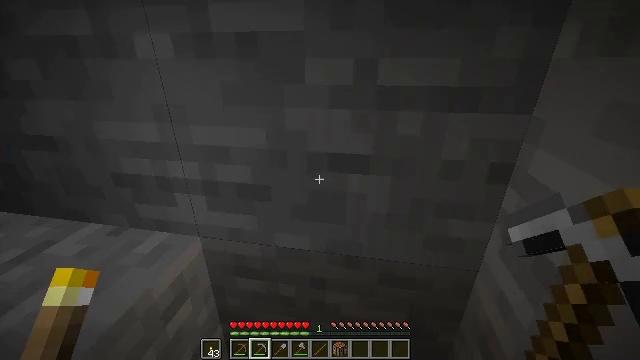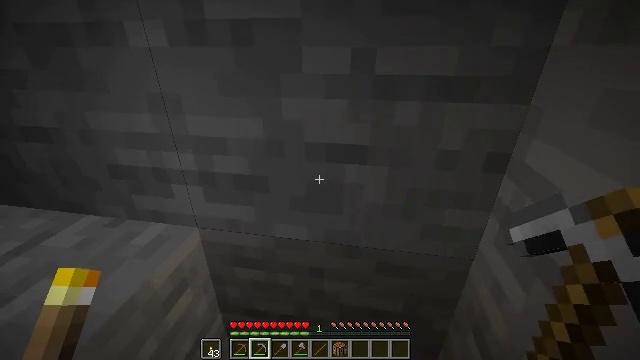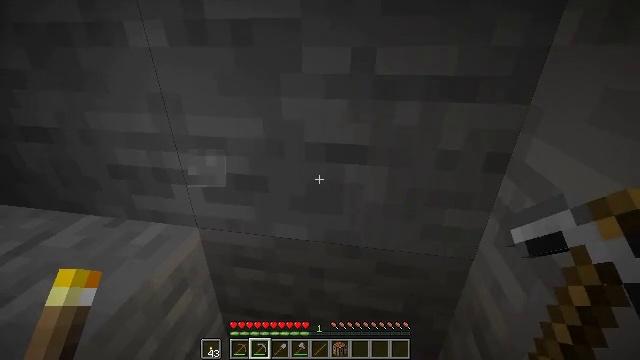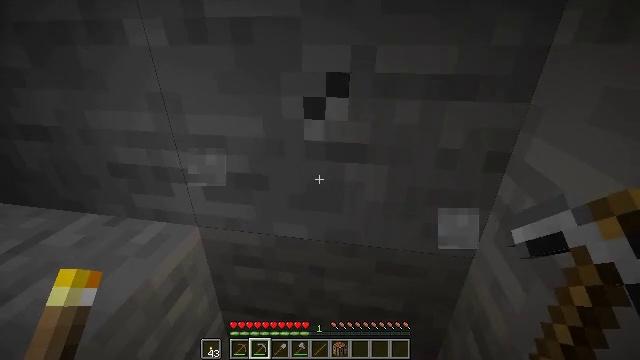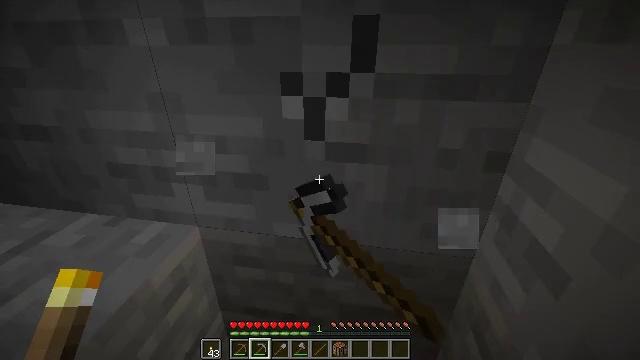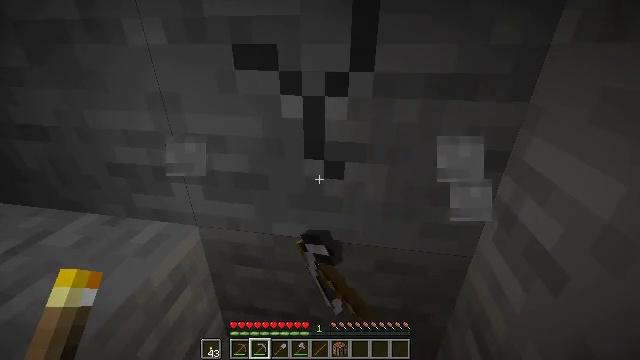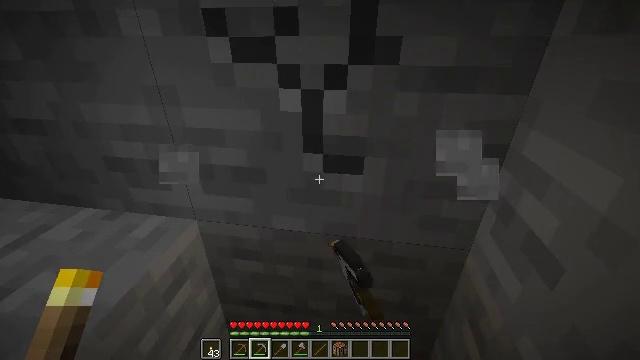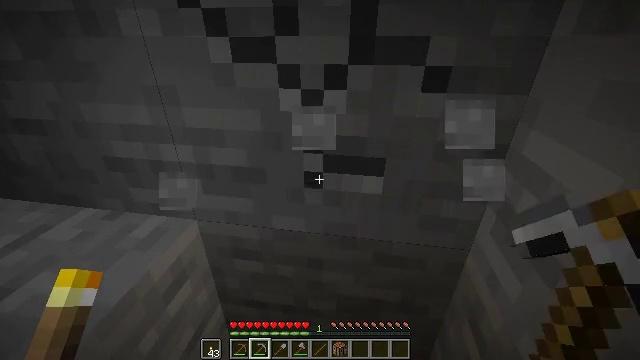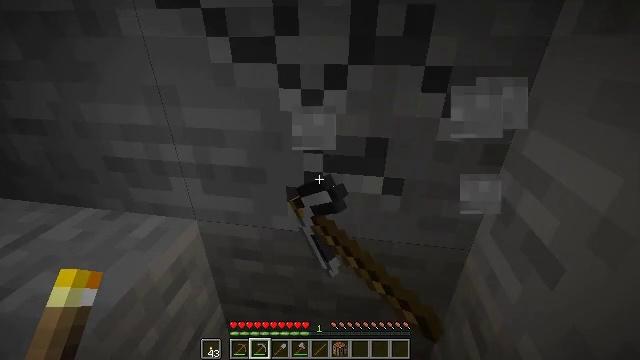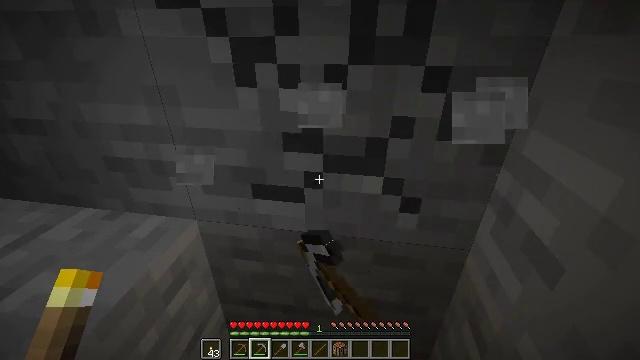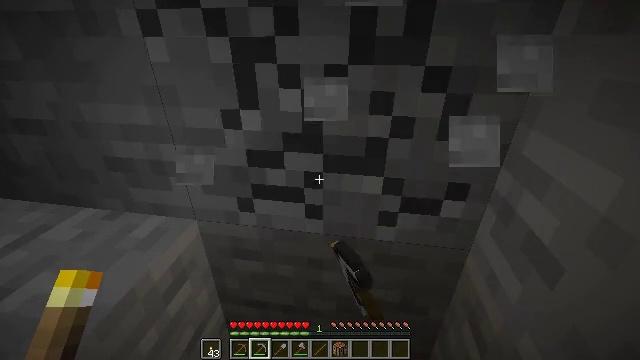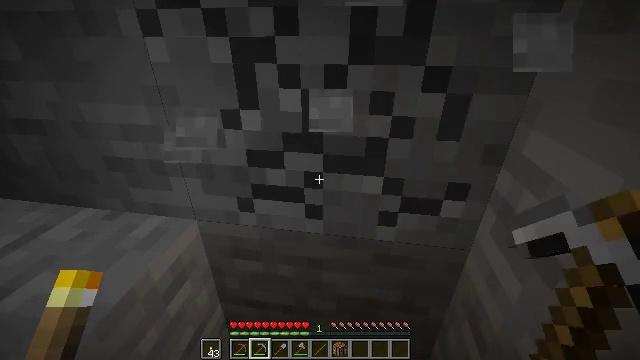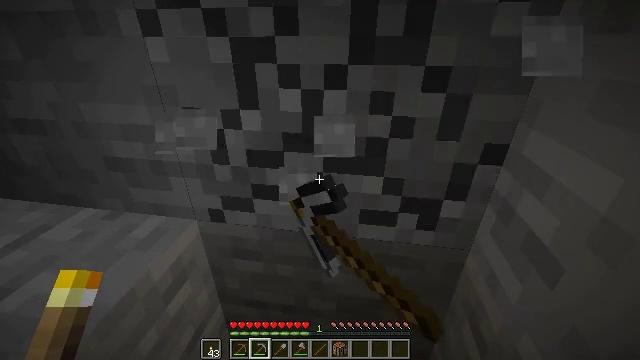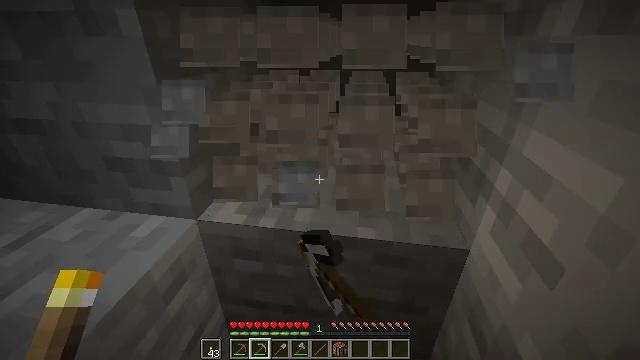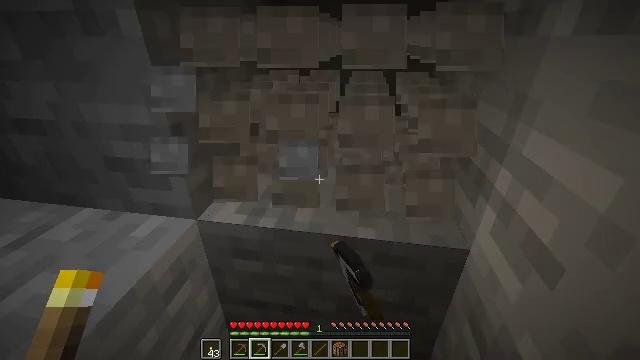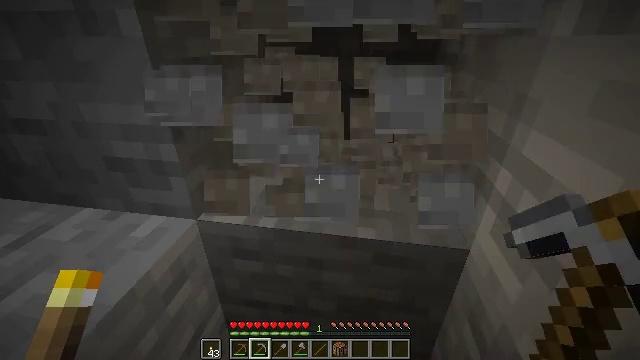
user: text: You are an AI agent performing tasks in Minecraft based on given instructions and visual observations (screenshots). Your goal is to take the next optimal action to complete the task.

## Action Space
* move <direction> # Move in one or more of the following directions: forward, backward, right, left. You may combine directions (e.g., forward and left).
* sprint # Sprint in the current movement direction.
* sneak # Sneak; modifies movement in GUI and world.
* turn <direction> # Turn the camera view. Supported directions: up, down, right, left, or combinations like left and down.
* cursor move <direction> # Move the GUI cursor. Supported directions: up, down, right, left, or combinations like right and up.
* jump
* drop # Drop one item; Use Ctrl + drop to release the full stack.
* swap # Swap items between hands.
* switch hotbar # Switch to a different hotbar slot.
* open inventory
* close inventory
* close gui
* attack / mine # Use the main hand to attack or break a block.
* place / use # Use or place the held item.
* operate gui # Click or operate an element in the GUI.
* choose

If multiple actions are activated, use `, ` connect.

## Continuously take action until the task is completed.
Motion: motion action
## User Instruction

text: Break the stone block.
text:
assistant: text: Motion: turn down
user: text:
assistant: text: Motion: attack / mine
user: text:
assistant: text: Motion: attack / mine
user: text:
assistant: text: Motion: attack / mine
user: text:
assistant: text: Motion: attack / mine
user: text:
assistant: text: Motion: turn down, attack / mine
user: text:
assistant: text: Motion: attack / mine
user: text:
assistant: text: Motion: attack / mine
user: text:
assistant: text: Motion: attack / mine
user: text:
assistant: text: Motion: attack / mine
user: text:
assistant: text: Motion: attack / mine
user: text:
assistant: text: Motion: attack / mine
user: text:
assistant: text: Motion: attack / mine
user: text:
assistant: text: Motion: attack / mine
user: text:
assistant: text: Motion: attack / mine
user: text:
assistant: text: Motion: attack / mine
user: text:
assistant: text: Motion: attack / mine
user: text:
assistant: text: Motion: turn down, attack / mine
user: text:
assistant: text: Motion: attack / mine
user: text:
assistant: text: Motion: turn right and down, attack / mine
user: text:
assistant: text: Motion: turn right and down, attack / mine
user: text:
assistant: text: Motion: attack / mine
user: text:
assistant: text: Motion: attack / mine
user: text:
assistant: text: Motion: attack / mine
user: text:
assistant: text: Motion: attack / mine
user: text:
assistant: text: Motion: attack / mine
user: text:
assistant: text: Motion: attack / mine
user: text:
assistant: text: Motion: attack / mine
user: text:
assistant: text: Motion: attack / mine
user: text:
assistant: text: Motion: attack / mine